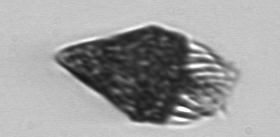
Label: Strombidium_morphotype2